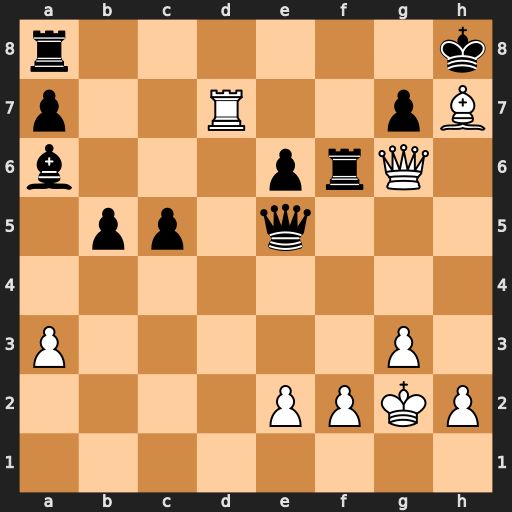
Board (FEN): r6k/p2R2pB/b3prQ1/1pp1q3/8/P5P1/4PPKP/8
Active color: w
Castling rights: -
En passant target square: -
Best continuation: Qxg7#